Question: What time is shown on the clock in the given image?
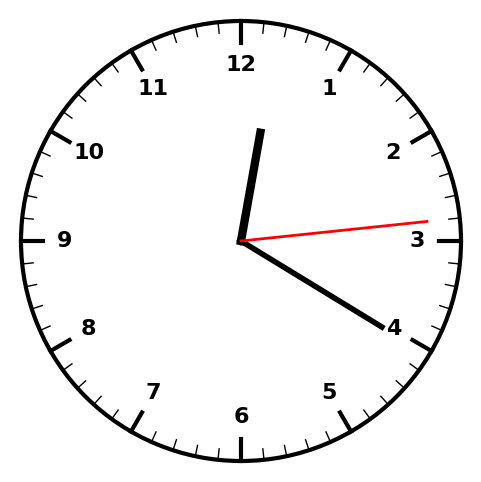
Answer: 12:20:14